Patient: sex F, age 38
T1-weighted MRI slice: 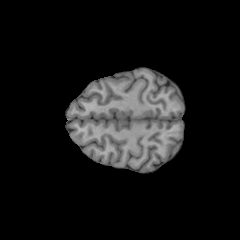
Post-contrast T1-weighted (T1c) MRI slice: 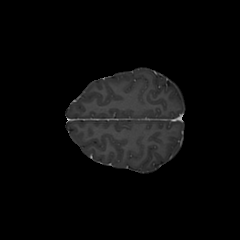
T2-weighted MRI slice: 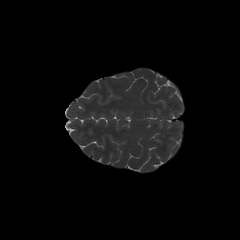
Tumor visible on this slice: no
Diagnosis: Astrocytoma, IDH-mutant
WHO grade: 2